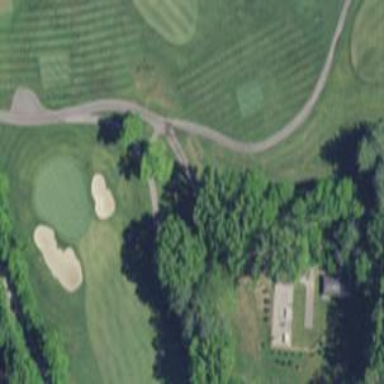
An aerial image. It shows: Service road used as golf cart path.